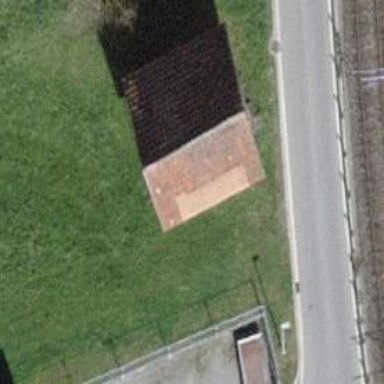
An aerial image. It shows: Shed building.